【题型】填空题　【知识点】平面几何　【难度】easy
如图，点 \(E\) 是正方形 \(ABCD\) 的边 \(AB\) 上一点，将三角形 \(EBC\) 沿 \(EC\) 所在的直线翻折，点 \(B\) 的对应点是点 \(F\)，再将三角形 \(CEF\) 沿 \(FC\) 所在的直线翻折，点 \(E\) 的对应点正好落在边 \(CD\) 的延长线上的点 \(G\)，那么 \(\angle ECB\) 的度数为 \underline{\quad\quad\quad}。

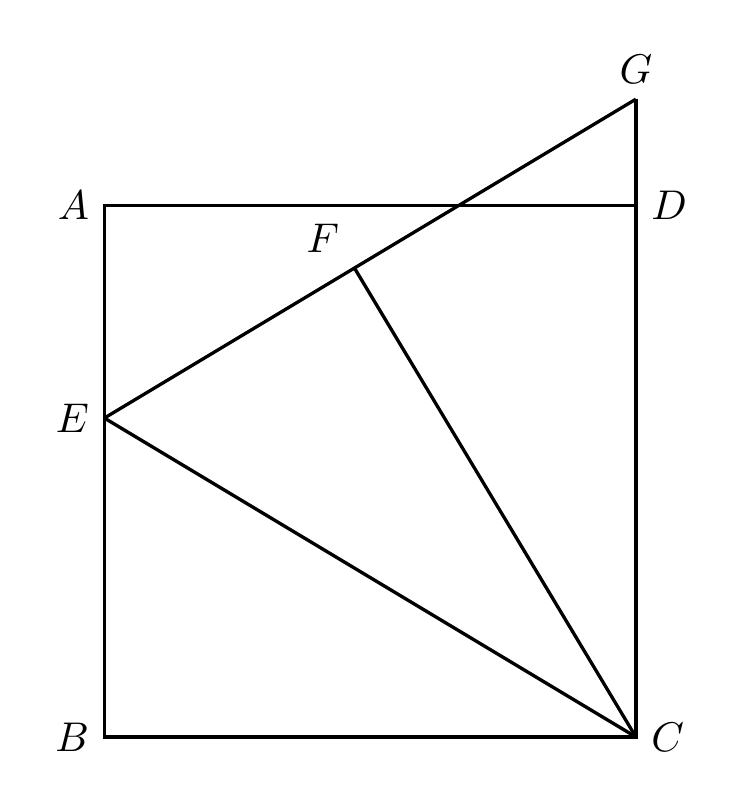
【解答】
【答案】\(30^\circ\) / 30 度

【分析】本题主要考查了折叠的性质，正方形的性质，先根据折叠的性质得 \(\angle BCE = \angle ECF = \angle FCD\)，再根据正方形的性质得 \(\angle BCD = 90^\circ\)，即可得出答案.

【详解】解：根据折叠的性质得 \(\angle BCE = \angle ECF = \angle FCD\).

\(\because\) 四边形 \(ABCD\) 是正方形，

\(\therefore \angle BCD = 90^\circ\)，

\(\therefore \angle ECB = \frac{1}{3}\angle BCD = 30^\circ\)。

故答案为：\(30^\circ\).